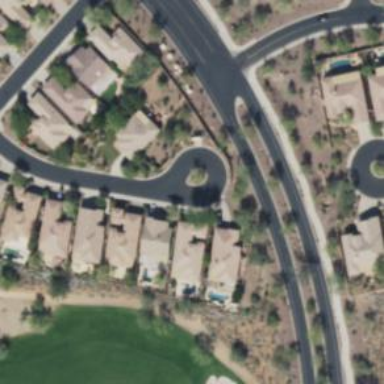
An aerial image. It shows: Turning loop on the road.